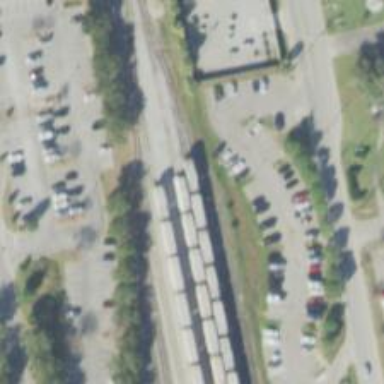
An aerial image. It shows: Rail spur service.